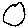
Label: circle